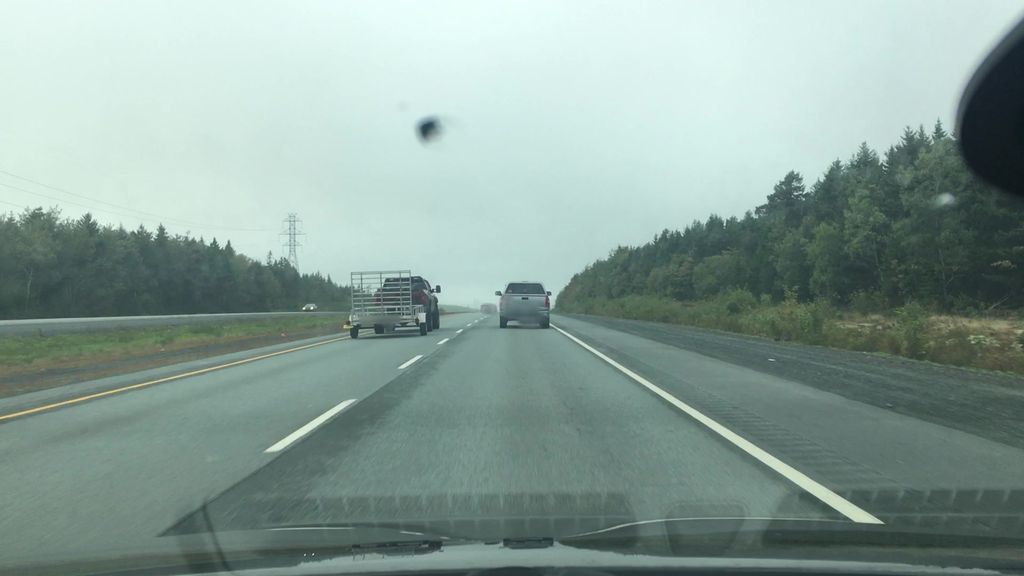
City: halifax